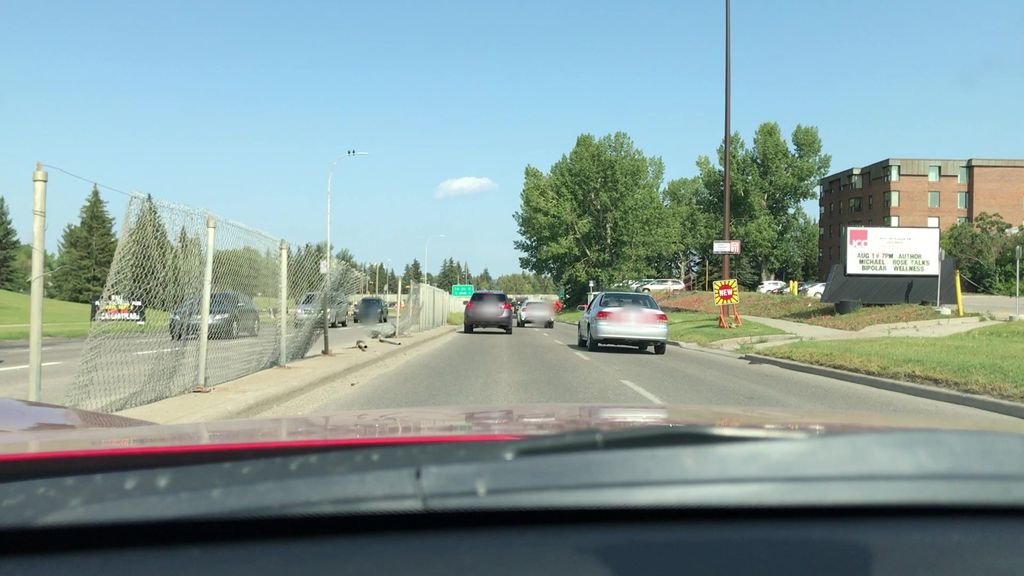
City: calgary